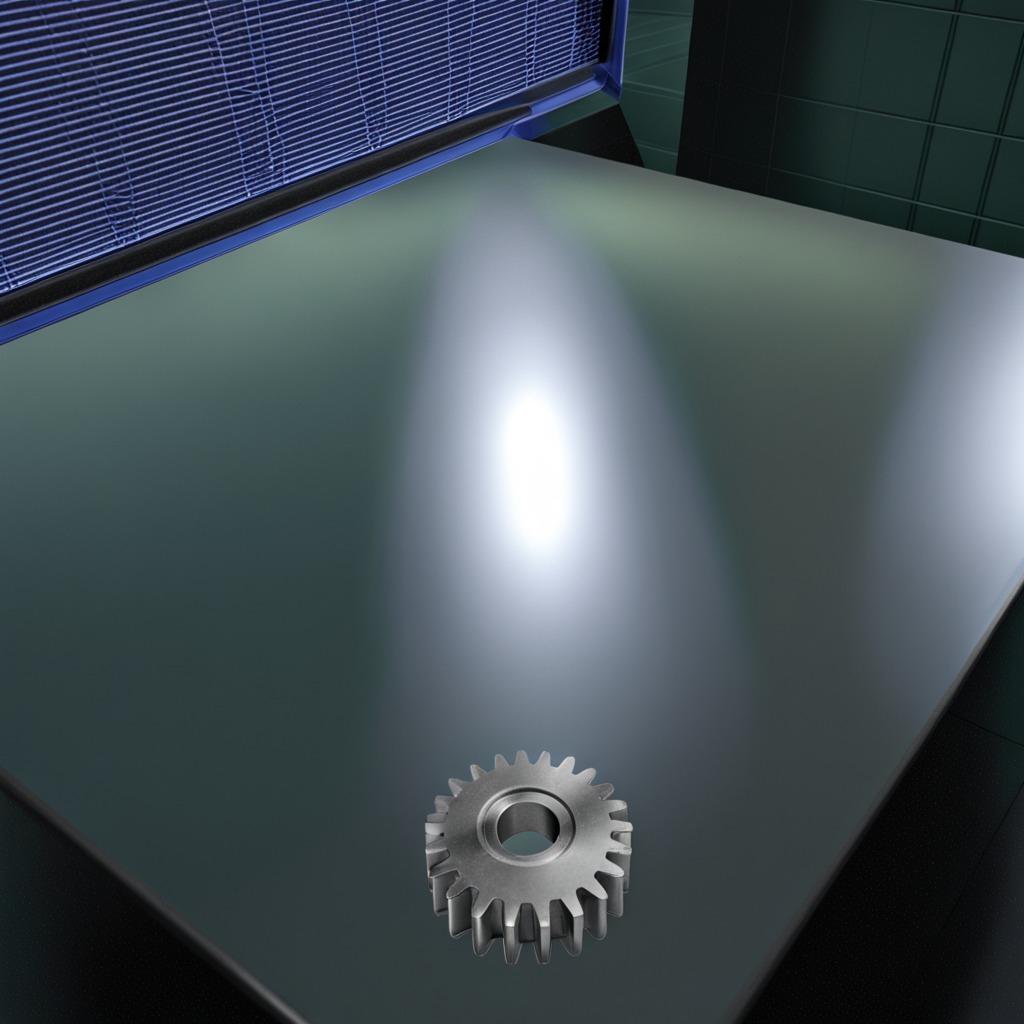
A steel gear with teeth is lying on a clean empty table in a railway signal maintenance room lit by harsh overhead fluorescents photorealistic surface textures crisp shadows high dynamic range